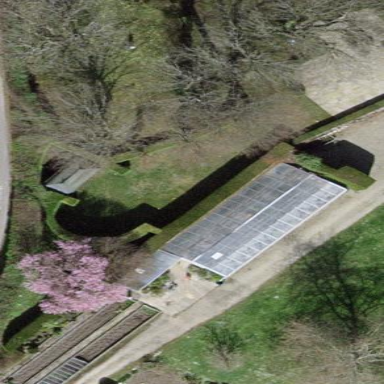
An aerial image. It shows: Greenhouse.